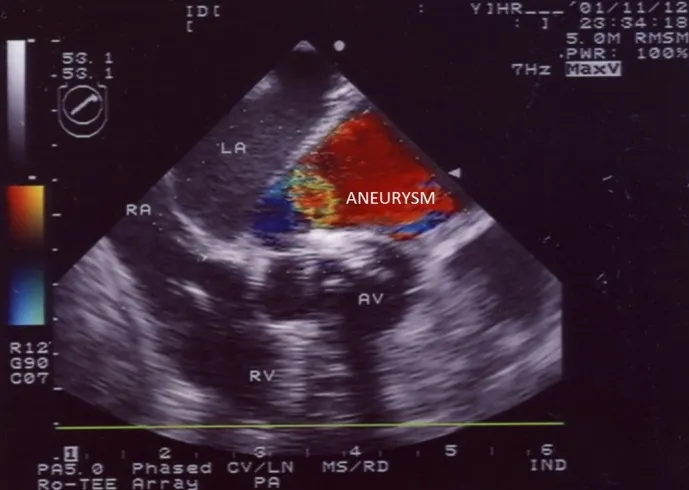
Transesophageal echocardiographic image (short-axis view) of the aortic valve showing a left ventricular aneurysm lateral to the left atrium and calcified bicuspid aortic valve. AV, aortic valve; LA, left atrium; RA, right atrium; RV, right ventricle.
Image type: radiology (ultrasound)